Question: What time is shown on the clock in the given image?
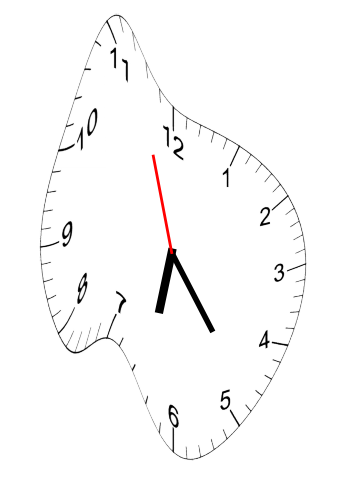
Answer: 06:23:57